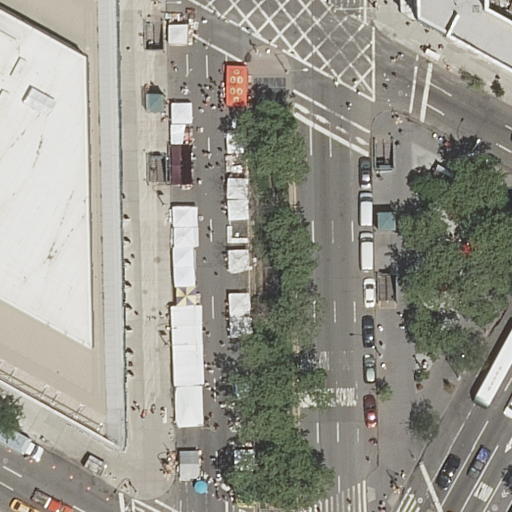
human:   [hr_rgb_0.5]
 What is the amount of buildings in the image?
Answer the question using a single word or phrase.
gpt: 4

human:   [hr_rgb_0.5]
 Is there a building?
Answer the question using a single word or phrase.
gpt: yes

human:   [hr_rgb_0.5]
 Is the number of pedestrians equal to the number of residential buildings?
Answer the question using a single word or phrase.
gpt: no

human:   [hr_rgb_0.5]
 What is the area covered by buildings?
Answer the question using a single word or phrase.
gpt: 3736m2

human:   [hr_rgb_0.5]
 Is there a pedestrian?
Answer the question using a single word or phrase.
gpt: yes

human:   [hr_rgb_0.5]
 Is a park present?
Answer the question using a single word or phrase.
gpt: yes

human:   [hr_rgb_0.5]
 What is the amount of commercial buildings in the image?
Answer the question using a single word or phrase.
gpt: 0

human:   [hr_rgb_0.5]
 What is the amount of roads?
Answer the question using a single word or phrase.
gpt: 16

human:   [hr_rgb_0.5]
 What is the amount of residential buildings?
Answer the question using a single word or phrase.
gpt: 4

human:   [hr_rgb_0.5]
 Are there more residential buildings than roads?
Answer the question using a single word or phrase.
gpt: no

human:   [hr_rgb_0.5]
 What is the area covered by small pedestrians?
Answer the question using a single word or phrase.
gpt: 0m2

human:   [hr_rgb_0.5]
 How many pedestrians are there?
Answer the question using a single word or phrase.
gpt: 1

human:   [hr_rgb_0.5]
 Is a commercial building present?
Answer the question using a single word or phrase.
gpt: no

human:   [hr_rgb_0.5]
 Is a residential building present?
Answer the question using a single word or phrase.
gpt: yes

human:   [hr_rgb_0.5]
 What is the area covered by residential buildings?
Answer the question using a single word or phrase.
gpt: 3736m2

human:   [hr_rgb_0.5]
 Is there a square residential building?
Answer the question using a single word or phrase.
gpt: no

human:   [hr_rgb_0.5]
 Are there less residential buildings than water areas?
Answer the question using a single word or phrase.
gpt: no

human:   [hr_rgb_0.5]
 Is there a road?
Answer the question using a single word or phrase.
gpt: yes

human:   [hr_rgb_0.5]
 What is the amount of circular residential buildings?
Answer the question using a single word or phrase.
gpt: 0

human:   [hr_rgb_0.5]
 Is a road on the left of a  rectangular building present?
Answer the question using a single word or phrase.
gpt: yes

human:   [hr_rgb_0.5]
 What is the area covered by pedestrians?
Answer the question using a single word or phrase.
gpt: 348m2

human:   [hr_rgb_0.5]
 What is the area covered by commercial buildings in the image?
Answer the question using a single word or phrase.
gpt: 0m2

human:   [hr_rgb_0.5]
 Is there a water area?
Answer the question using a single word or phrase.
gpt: no

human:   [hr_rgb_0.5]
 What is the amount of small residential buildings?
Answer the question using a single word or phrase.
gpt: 1

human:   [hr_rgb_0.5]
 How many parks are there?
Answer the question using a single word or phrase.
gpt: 1

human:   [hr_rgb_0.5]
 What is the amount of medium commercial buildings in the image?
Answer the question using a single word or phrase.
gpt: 0

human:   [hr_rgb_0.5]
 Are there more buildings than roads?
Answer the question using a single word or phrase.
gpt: no

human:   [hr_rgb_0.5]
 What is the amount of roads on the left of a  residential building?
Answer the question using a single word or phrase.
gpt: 10

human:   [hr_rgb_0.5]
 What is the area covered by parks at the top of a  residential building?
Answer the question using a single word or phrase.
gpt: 0m2

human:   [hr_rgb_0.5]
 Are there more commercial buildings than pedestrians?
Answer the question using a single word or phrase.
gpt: no

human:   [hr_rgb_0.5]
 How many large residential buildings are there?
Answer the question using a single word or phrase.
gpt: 2

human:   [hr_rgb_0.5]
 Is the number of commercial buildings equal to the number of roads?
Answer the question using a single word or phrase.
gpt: no

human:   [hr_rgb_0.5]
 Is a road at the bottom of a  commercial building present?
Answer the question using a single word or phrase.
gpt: no

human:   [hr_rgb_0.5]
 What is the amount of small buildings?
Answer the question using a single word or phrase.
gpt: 1

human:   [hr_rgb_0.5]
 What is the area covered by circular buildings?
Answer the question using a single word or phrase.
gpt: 0m2

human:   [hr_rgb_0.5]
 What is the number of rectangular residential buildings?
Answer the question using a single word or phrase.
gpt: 3

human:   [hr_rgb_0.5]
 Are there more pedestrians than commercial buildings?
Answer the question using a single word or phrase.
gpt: yes

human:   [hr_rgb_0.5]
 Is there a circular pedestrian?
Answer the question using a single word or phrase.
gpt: no

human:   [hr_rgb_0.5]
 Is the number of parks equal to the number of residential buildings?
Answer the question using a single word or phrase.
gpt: no

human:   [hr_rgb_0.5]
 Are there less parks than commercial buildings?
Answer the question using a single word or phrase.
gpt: no

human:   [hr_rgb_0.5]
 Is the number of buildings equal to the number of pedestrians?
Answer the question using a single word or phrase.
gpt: no

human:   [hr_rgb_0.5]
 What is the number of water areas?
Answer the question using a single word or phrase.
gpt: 0

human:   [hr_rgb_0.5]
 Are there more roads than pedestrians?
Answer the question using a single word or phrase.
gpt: yes

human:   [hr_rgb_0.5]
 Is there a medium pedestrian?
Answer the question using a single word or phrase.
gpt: yes

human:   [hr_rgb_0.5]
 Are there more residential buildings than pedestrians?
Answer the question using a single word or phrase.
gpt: yes

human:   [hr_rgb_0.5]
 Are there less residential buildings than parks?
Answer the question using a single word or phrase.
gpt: no

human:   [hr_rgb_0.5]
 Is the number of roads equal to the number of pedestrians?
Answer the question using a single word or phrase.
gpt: no

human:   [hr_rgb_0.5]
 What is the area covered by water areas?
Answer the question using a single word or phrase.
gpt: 0m2

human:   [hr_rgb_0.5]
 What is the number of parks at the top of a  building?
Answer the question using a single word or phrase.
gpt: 0

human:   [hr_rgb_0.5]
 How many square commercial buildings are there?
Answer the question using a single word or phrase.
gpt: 0

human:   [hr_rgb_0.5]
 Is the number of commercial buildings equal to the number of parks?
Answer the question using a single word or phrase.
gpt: no

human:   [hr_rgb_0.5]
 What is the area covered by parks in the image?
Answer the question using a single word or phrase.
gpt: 1328m2

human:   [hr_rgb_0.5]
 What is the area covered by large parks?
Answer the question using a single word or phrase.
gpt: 1328m2

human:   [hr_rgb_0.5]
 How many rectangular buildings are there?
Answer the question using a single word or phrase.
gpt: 3

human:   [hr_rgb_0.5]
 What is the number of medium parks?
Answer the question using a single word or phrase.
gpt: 0

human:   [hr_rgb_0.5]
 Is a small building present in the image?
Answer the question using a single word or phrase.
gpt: yes

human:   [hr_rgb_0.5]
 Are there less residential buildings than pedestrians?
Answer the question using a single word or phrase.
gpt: no

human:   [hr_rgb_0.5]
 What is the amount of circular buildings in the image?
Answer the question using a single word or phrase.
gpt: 0

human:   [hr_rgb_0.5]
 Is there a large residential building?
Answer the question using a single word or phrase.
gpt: yes

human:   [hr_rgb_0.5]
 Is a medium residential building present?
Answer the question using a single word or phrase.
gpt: yes

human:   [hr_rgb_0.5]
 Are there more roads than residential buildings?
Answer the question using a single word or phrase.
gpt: yes

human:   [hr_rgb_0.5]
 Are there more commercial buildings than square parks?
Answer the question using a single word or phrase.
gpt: no

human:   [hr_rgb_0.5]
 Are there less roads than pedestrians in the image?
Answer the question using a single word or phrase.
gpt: no

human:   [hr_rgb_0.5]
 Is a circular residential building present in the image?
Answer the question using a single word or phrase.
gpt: no